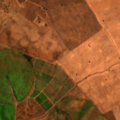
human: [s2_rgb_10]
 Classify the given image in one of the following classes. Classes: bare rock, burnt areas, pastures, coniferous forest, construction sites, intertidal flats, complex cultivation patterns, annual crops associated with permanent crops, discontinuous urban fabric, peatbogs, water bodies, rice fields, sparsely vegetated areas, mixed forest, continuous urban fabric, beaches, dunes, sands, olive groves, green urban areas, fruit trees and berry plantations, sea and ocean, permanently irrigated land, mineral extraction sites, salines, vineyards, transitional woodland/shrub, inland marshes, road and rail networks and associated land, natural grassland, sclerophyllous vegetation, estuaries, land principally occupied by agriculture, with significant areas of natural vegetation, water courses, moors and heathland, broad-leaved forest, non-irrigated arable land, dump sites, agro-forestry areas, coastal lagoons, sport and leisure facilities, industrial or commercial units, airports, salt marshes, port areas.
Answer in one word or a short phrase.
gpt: non-irrigated arable land, permanently irrigated land, agro-forestry areas